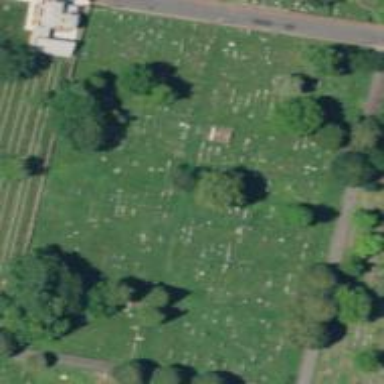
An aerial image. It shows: Cemetery.